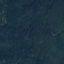
Land use / land cover class: Forest